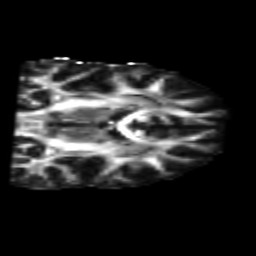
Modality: FA
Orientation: coronal
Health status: healthy
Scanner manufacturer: siemens
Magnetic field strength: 3 T
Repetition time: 10 s
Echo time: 0.092 s